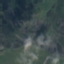
Land use / land cover class: HerbaceousVegetation